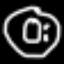
Label: donut